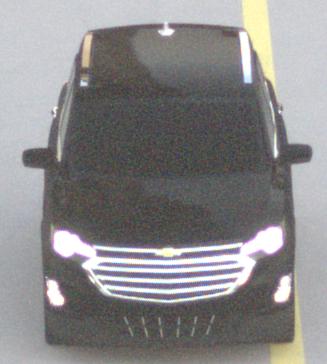
Make: Chevrolet
Model: Equinox
Detailed model: Gen. 2
Model produced from: 2015
Model produced until: 2017
Doors: 5
Color: black
Road condition: dry road
Daytime: sunrise or sunset
Contrast: low contrast